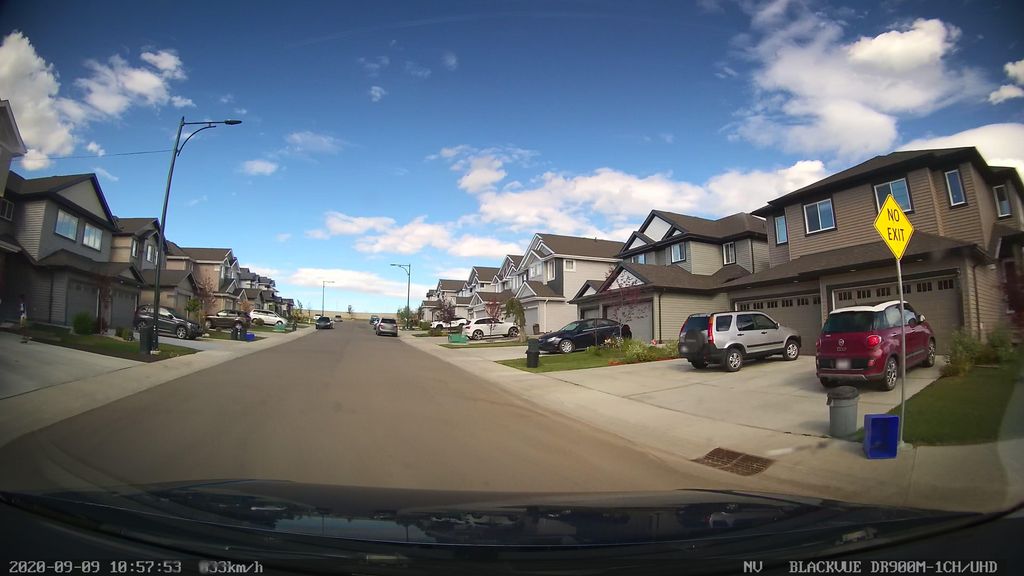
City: edmonton